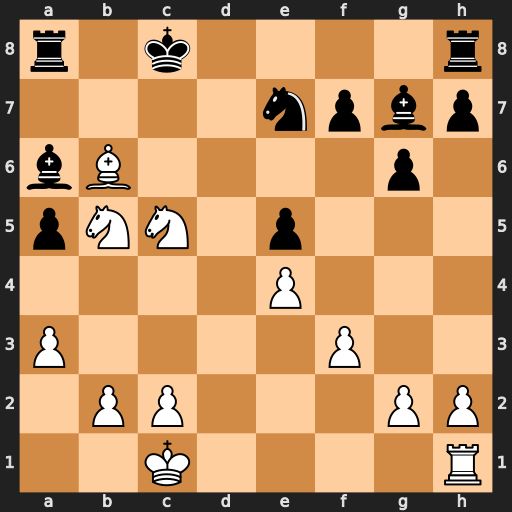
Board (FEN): r1k4r/4npbp/bB4p1/pNN1p3/4P3/P4P2/1PP3PP/2K4R
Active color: w
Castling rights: -
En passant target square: -
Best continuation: Nd6+ Kb8 Nd7#